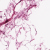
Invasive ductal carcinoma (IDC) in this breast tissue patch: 0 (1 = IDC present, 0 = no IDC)